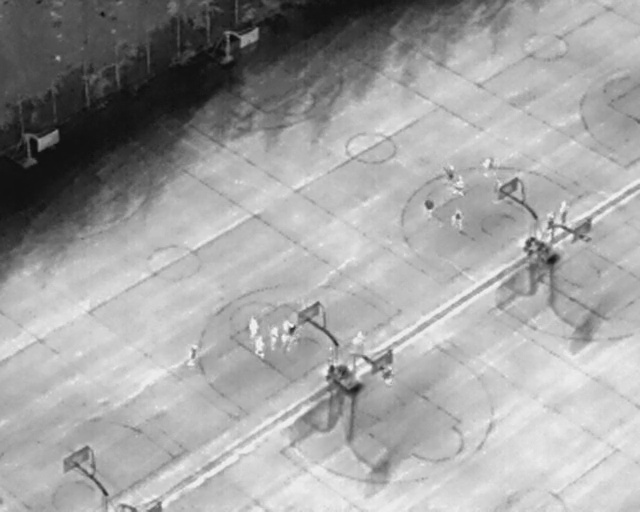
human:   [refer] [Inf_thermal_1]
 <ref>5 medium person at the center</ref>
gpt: <box>[[28, 67, 31, 69, 11], [37, 62, 41, 64, 2], [38, 66, 42, 68, 2], [40, 65, 44, 66, 2], [65, 39, 68, 41, 2]]</box>

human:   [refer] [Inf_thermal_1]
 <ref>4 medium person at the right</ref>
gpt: <box>[[69, 41, 73, 43, 2], [68, 32, 72, 34, 2], [70, 34, 73, 37, 2], [86, 40, 89, 41, 2]]</box>